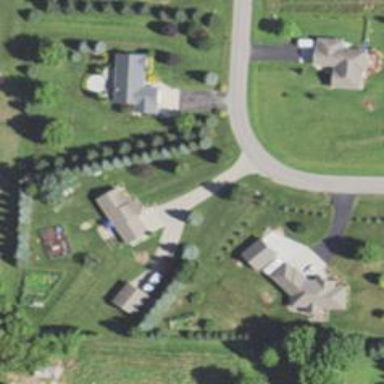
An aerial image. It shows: Driveway.